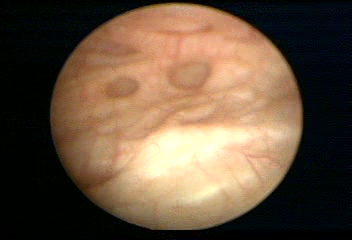
Modality: WLC
Class: Normal mucosa
Bladder cancer association: No